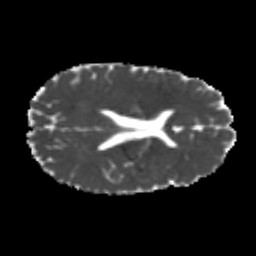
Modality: MD
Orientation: axial
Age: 22
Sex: male
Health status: healthy
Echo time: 0.074 s